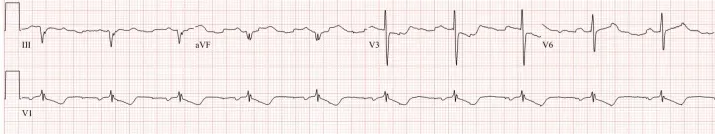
Repeat electrocardiogram performed due to persistent chest pain. Deep T wave inversions in the precordial leads V1 to V5 with reciprocal ST depression in leads V1 and V2.
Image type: electrography (ekg)